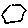
Label: hexagon